Question: I have custom toolbar which can show "busy" state as an animated clock. When I add this animated clock control via XAML (top portion) it works fine, I can see spinning arrows. When I add control programmatically - it doesn't "spin"

This is style for button:
'''
<Style TargetType="controls:IdattToolbarBusy">
<Setter Property="Template">
<Setter.Value>
<ControlTemplate TargetType="controls:IdattToolbarBusy">
<Grid HorizontalAlignment="Stretch" VerticalAlignment="Stretch">
<VisualStateManager.VisualStateGroups>
<VisualStateGroup x:Name="CommonStates">
<VisualState x:Name="Normal">
<Storyboard>
<DoubleAnimation x:Name="minutesArrowAnimation"
Storyboard.TargetName="minutesArrowTransform"
Storyboard.TargetProperty="Angle"
Duration="0:0:2" RepeatBehavior="Forever" To="360" />
<DoubleAnimation x:Name="hoursArrowAnimation"
Storyboard.TargetName="hoursArrowTransform"
Storyboard.TargetProperty="Angle"
Duration="0:0:3" RepeatBehavior="Forever" To="360" />
</Storyboard>
</VisualState>
</VisualStateGroup>
</VisualStateManager.VisualStateGroups>
<StackPanel x:Name="PART_Container" HorizontalAlignment="Stretch" VerticalAlignment="Stretch" Margin="5">
<Image Source="/IDATT.Infrastructure.SL;component/Images/img_status_busy.png" x:Name="PART_IconImage" Stretch="None" VerticalAlignment="Top" HorizontalAlignment="Center" />
<TextBlock x:Name="PART_CaptionTextBlock" FontSize="9" Padding="2,0,0,0" VerticalAlignment="Center" TextAlignment="Center" Text="{TemplateBinding Caption}" />
</StackPanel>
<Rectangle x:Name="minutesHand" Fill="#FFFF0000" Height="6" HorizontalAlignment="Left"
Margin="16, 9, 0, 0" RenderTransformOrigin="0.45,1.34"
Stroke="#FF000000" VerticalAlignment="Top" Width="1" >
<Rectangle.RenderTransform>
<RotateTransform x:Name="minutesArrowTransform"/>
</Rectangle.RenderTransform>
</Rectangle>
<Rectangle x:Name="hoursHand" Fill="#FFFF0000" Height="4" HorizontalAlignment="Left"
Margin="16, 12, 0, 0" RenderTransformOrigin="0.45,1.34"
Stroke="#FF000000" VerticalAlignment="Top" Width="2" >
<Rectangle.RenderTransform>
<RotateTransform x:Name="hoursArrowTransform"/>
</Rectangle.RenderTransform>
</Rectangle>
</Grid>
</ControlTemplate>
</Setter.Value>
</Setter>
</Style>
'''
When I use code to add control - it looks like this:
'''
var busyIndicator = new IdattToolbarBusy { Caption = "Busy" };
this.StatusStackPanel.Children.Add(busyIndicator);
VisualStateManager.GoToState(busyIndicator, "Normal", true);
'''
Last line of code was added by me trying to fix an issue, but it still don't work. When control was initially created everything was working fine, it was in Silverlight 4. Now we upgraded to SL 5 and it's not spinning.
I think it's because it doesn't trigger "Normal" state for some reason but can't figure out how to fix it..
EDIT:
This is code for busy Indicator:
'''
public class IdattToolbarBusy : IdattToolbarButton
{
public IdattToolbarBusy()
{
this.DefaultStyleKey = typeof(IdattToolbarBusy);
var aa = VisualStateManager.GetVisualStateGroups(this);
VisualStateManager.GoToState(this, "Normal", true);
}
}
'''
I placed this line of code for VisualStateManager and it doesn't work. But.. 'aa' variable has 0 state groups. So, it seems like XAML-based insertion works but in code VSM doesn't see my group..
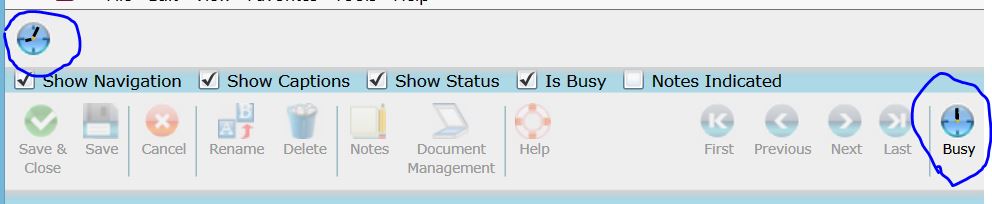
Answer: I think (guessing) that Rob Jacobs is correct -- I would try adding the 'GoToState' call inside the "OnApplyTemplate", or on "Loaded".
'''
public class IdattToolbarBusy : IdattToolbarButton
{
public IdattToolbarBusy()
{
this.DefaultStyleKey = typeof(IdattToolbarBusy);
var aa = VisualStateManager.GetVisualStateGroups(this);
}
public override void OnApplyTemplate()
{
VisualStateManager.GoToState(this, "Normal", true);
}
}
'''
If that doesn't work ... are you sure that "Normal" isn't the default state for controls, and therefore is not being updated when you try to change it? It seems proper that "Normal" should be reserved for the default control state, and you should rename your state to "Busy" or something else.